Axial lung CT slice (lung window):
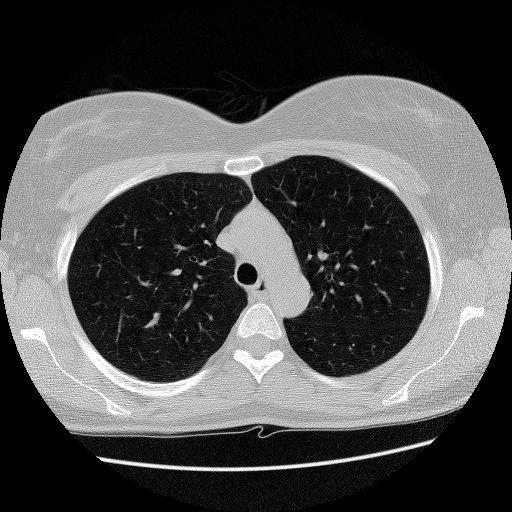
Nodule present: no